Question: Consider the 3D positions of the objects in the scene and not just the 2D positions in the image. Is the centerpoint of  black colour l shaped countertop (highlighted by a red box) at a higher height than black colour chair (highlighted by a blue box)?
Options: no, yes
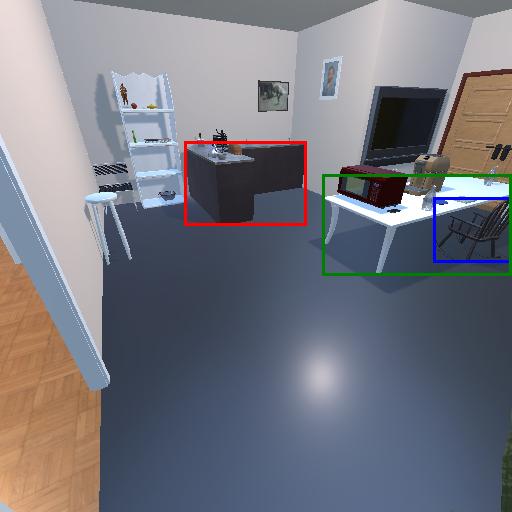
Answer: no